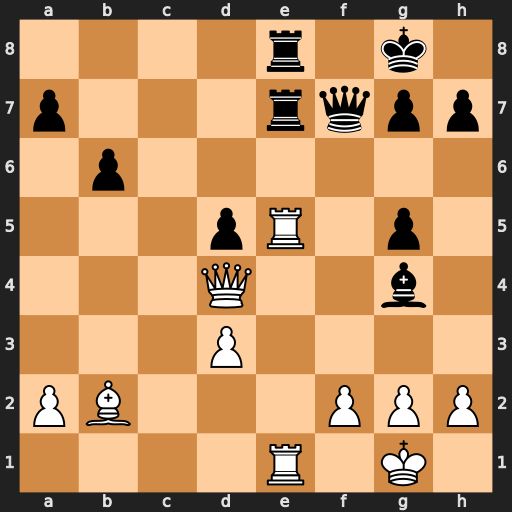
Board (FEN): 4r1k1/p3rqpp/1p6/3pR1p1/3Q2b1/3P4/PB3PPP/4R1K1
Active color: w
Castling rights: -
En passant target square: -
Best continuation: Qxg4